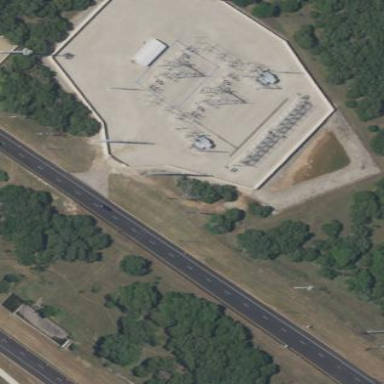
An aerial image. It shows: Outdoor power substation located behind wall. The substation operates at the distribution level.